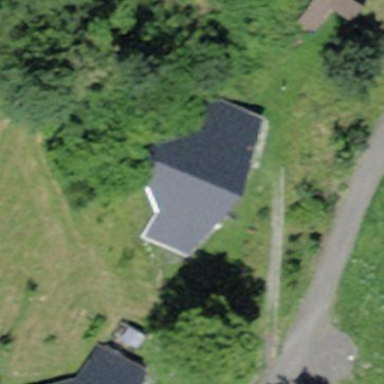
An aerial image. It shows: Gabled roof house.